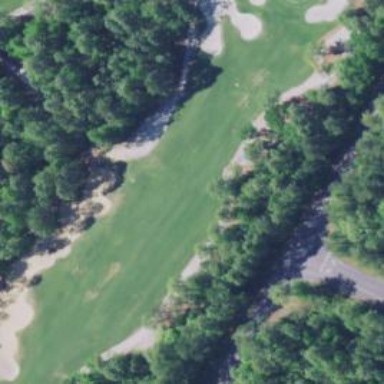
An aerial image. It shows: Golf hole.